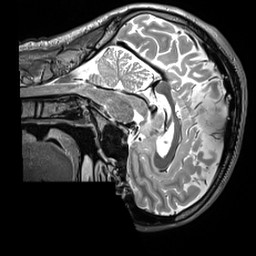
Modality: T2w
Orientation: sagittal
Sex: male